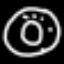
Label: donut